Question: I am working on app with ListView with buttons on list item.
It's working fine but I can't find way to make buttons on items clickable.

I want to make this Silver arrows clickable. How can I do that?
'''
<ImageView android:layout_width="wrap_content"
android:layout_height="wrap_content"
android:src="@drawable/arrow"
android:layout_alignParentRight="true"
android:onClick="btnclick"
android:layout_centerVertical="true"/>
How can I make this to be different, like ItemClickListener with position?
'''
Here is my Adapter
'''
class DAdapter extends ArrayAdapter<String>{
Context context;
int [] images;
String[] titleArray;
DAdapter(Context c, String [] titles, int imgs[])
{
super(c,R.layout.single_row, R.id.title,titles);
this.context=c;
this.images=imgs;
this.titleArray=titles;
}
@Override
public View getView(int position, View convertView, ViewGroup parent) {
View row=convertView;
if (row==null) { LayoutInflater inflater= (LayoutInflater) context.getSystemService(Context.LAYOUT_INFLATER_SERVICE);
row=inflater.inflate(R.layout.single_row, parent,false);
}
ImageView myImage=(ImageView) row.findViewById(R.id.list_image);
TextView myTitle=(TextView) row.findViewById(R.id.title);
myImage.setImageResource(images[position]);
myTitle.setText(titleArray[position]);
return row;
'''
I'm not sure if I should add whole code but if its needed please tell me.
single_row.xml
'''
<RelativeLayout
xmlns:android="http://schemas.android.com/apk/res/android"
android:layout_width="fill_parent"
android:layout_height="wrap_content"
android:background="@drawable/list_selector"
android:orientation="horizontal"
android:padding="5dip" >
<LinearLayout android:id="@+id/thumbnail"
android:layout_width="wrap_content"
android:layout_height="wrap_content"
android:padding="3dip"
android:layout_alignParentLeft="true"
android:background="@drawable/image_bg"
android:layout_marginRight="5dip">
<ImageView
android:id="@+id/list_image"
android:layout_width="50dip"
android:layout_height="50dip"
android:src="@drawable/ic_launcher"/>
</LinearLayout>
<TextView
android:id="@+id/title"
android:layout_width="wrap_content"
android:layout_height="wrap_content"
android:layout_alignTop="@+id/thumbnail"
android:layout_toRightOf="@+id/thumbnail"
android:text=""
android:textColor="#040404"
android:typeface="sans"
android:textSize="15sp"
android:textStyle="bold"/>
<ImageView android:layout_width="wrap_content"
android:layout_height="wrap_content"
android:src="@drawable/arrow"
android:layout_alignParentRight="true"
android:onClick="btnclick"
android:layout_centerVertical="true"/>
</RelativeLayout>
'''
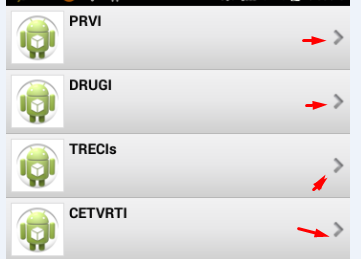
Answer: First add id to your ImageView like..
'''
<ImageView android:layout_width="wrap_content"
android:layout_height="wrap_content"
android:src="@drawable/arrow"
android:layout_alignParentRight="true"
android:id="@+id/arrowImage"
android:onClick="btnclick"
android:layout_centerVertical="true"/>
'''
then get the ImageView and write listener ..change your getView like..
'''
@Override
public View getView(int position, View convertView, ViewGroup parent) {
View row = convertView;
if (row == null) {
LayoutInflater inflater = (LayoutInflater) context
.getSystemService(Context.LAYOUT_INFLATER_SERVICE);
row = inflater.inflate(R.layout.single_row, parent, false);
}
ImageView myImage = (ImageView) row.findViewById(R.id.list_image);
TextView myTitle = (TextView) row.findViewById(R.id.title);
myImage.setImageResource(images[position]);
myTitle.setText(titleArray[position]);
ImageView arrowImage = (ImageView) row.findViewById(R.id.arrowImage);
arrowImage.setTag(position);
arrowImage.setOnClickListener(new OnClickListener() {
@Override
public void onClick(View v) {
int clickedposition=(Integer) v.getTag();
//Write your Activity launch code here..
}
});
return row;
}
'''